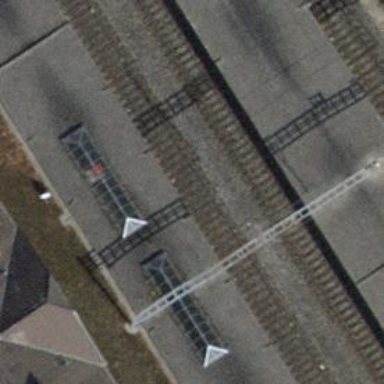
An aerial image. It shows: Railway stop with public transport stop position.